Interaction volume radius: 5 \u00c5
Interaction volume height: 20 \u00c5
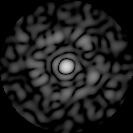
Disorder parameter: 0.7928